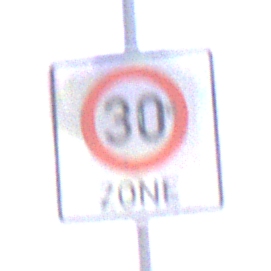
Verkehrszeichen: BeginnZone30
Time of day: Midday
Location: Outdoor (Nature)
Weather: PartlyCloudy
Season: NotSpecified
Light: Natural